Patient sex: F
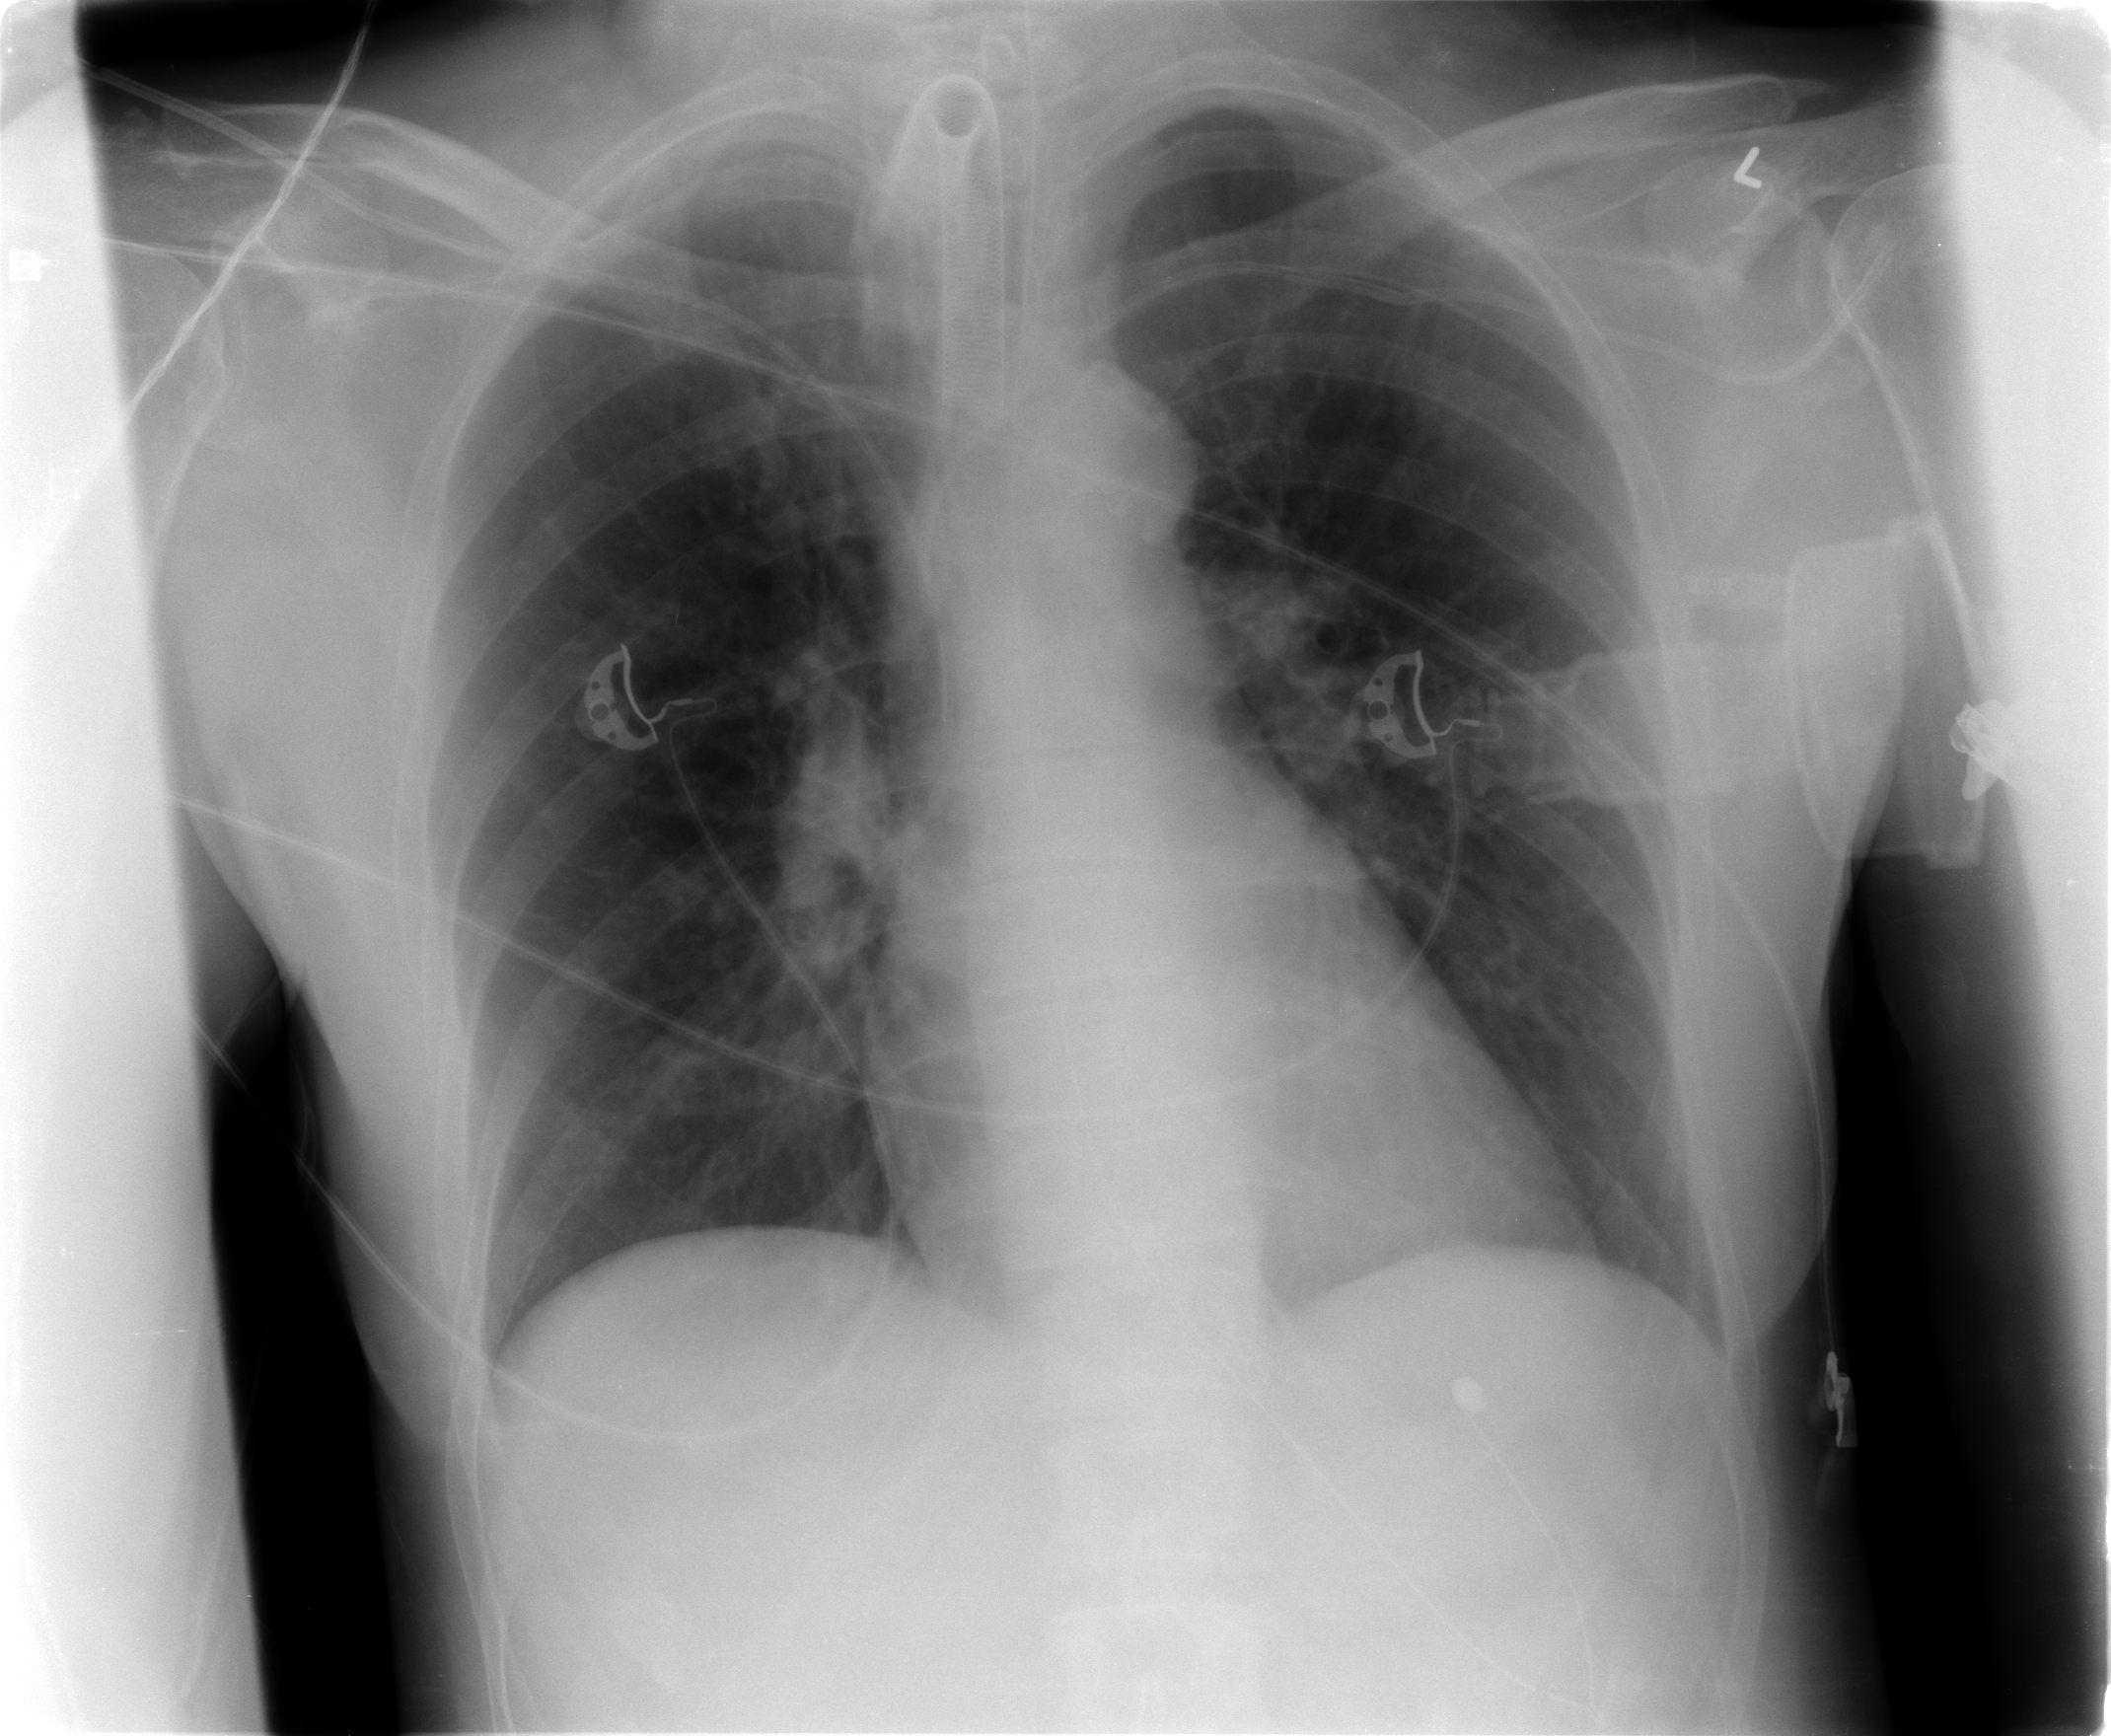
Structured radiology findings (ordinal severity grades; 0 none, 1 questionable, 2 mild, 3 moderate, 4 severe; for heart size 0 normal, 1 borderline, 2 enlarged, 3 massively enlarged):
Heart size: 0
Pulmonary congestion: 1
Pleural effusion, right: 0
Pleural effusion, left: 0
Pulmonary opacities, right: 0
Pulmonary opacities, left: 1
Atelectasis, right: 1
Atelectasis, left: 1